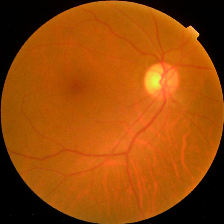
Diabetic retinopathy grade: No DR